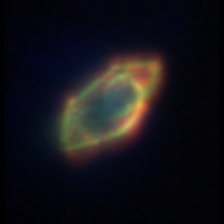
Taxon: Gyrodinium
Group: Dinoflagellates